Field crop: tomato
Growth stage: 2
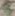
Species: solanum